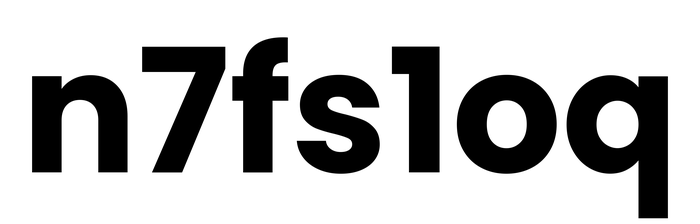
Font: Poppins-Bold